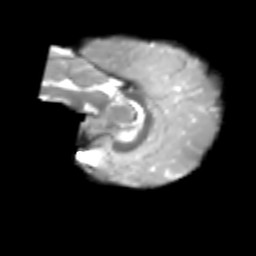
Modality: T2w
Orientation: sagittal
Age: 7
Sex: male
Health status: healthy